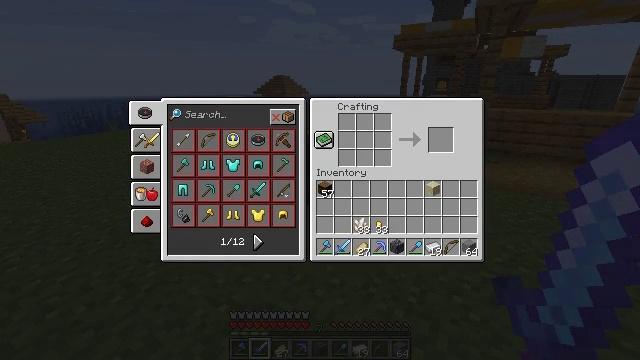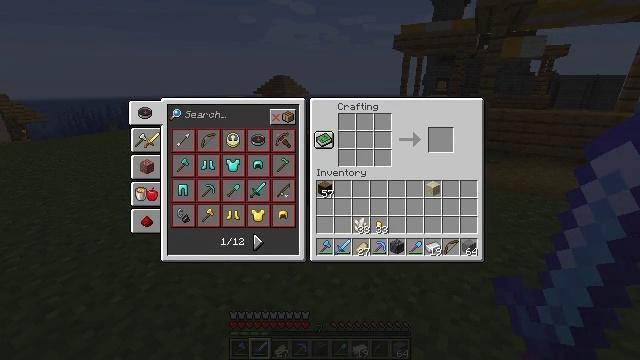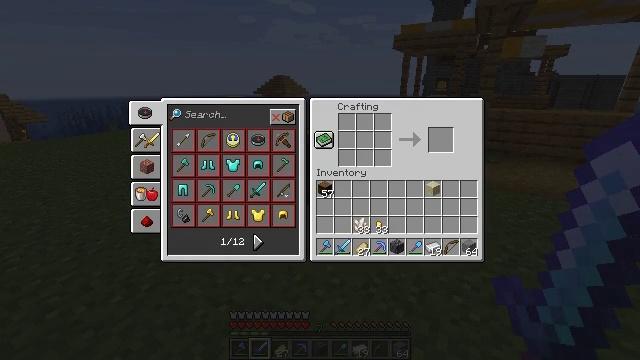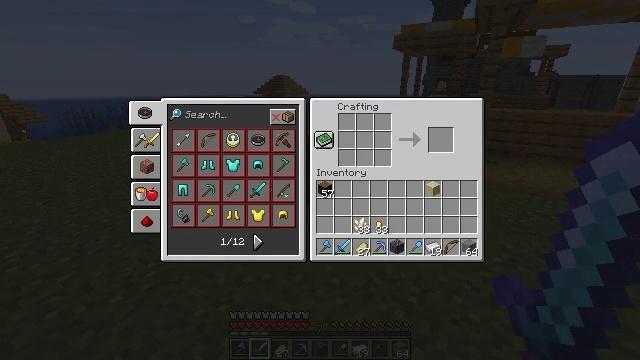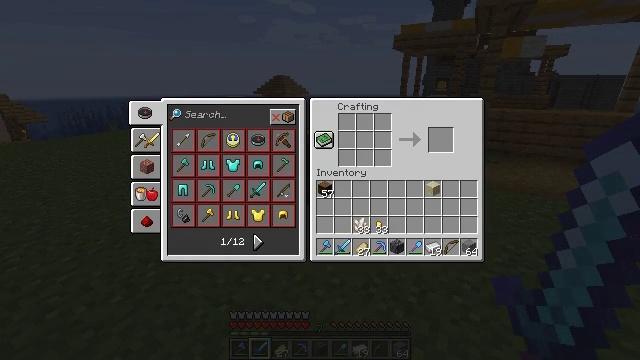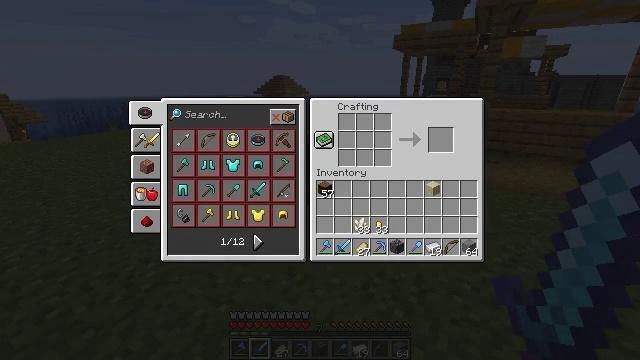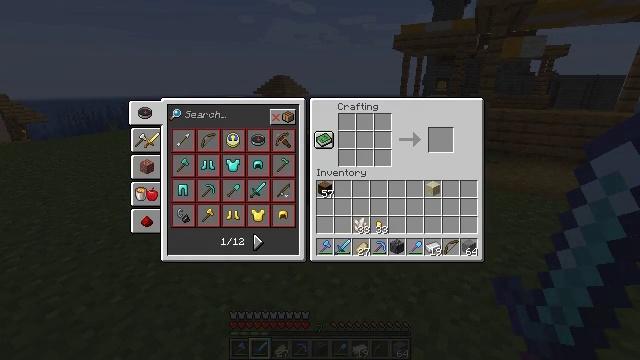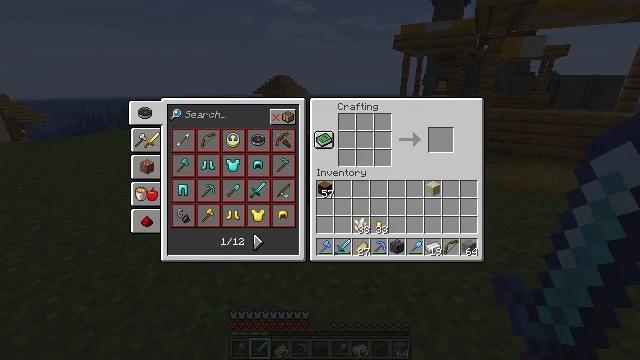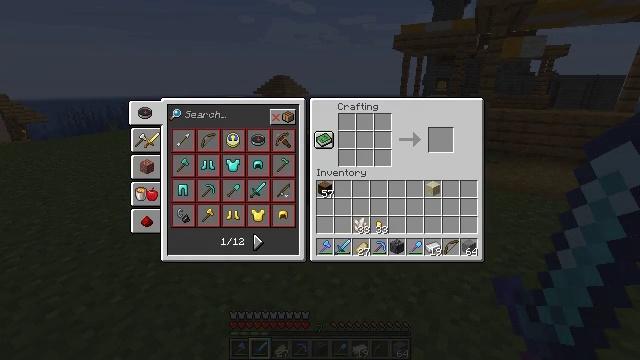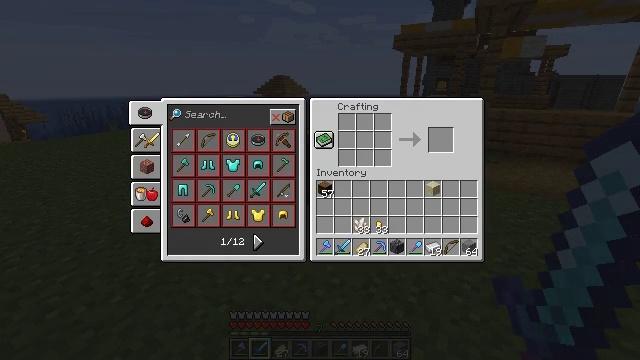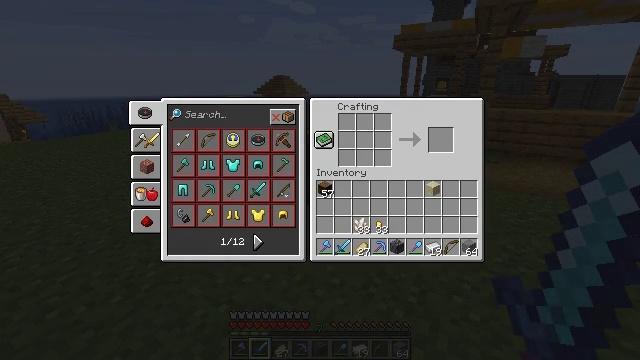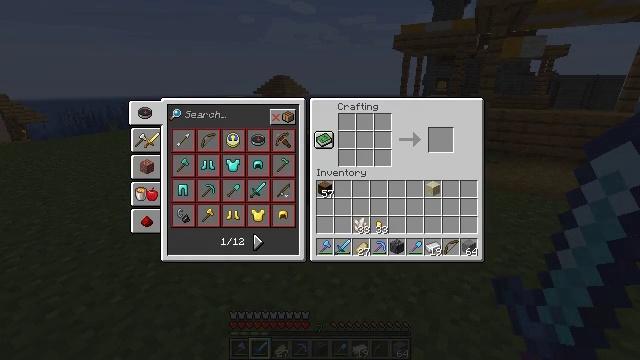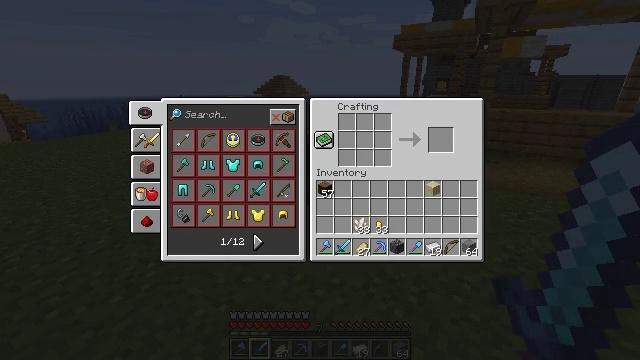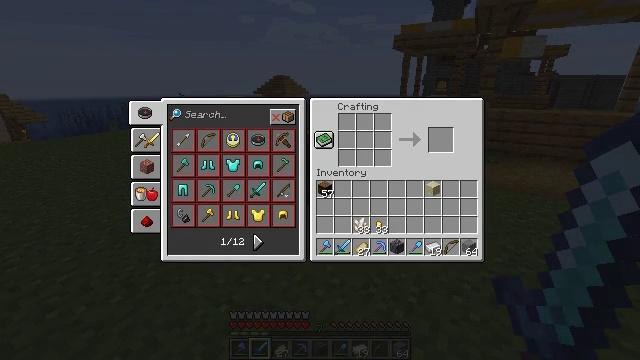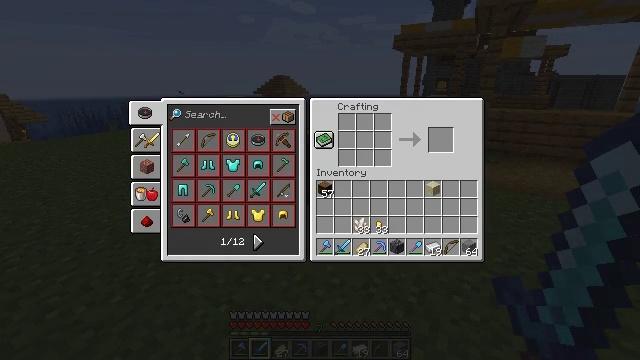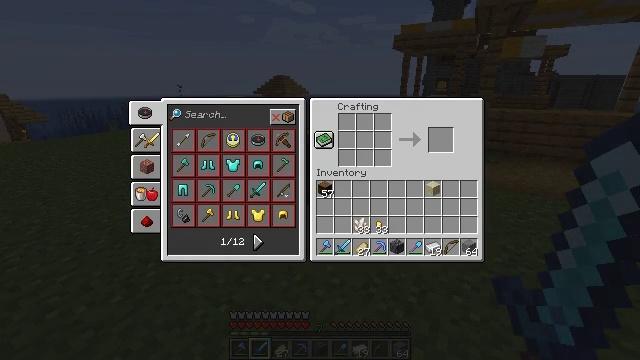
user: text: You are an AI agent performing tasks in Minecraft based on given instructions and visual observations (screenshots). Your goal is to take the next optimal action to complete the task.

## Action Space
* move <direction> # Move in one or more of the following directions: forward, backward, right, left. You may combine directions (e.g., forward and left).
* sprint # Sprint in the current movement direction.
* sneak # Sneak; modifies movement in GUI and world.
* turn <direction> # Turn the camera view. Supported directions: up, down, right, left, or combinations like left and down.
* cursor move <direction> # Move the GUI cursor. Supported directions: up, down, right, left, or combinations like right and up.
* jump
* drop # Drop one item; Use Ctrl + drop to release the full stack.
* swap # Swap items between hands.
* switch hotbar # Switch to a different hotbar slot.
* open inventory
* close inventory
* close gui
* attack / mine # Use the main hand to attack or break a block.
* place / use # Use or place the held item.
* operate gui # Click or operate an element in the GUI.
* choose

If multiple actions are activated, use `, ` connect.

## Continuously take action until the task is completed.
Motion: motion action
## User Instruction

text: Craft an iron trapdoor in the crafting grid.
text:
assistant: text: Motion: no_op
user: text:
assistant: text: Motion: no_op
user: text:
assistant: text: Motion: no_op
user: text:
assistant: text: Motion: no_op
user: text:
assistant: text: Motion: no_op
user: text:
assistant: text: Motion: no_op
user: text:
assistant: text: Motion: no_op
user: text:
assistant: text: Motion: no_op
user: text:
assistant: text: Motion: no_op
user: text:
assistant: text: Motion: no_op
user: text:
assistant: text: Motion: no_op
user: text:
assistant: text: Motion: no_op
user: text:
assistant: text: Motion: no_op
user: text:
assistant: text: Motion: no_op
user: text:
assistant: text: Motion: no_op
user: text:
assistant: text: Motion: no_op
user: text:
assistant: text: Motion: no_op
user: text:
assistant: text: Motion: no_op
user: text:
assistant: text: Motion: no_op
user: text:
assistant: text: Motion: no_op
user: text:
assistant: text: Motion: no_op
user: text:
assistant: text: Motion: no_op
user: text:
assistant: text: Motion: no_op
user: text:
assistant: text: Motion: no_op
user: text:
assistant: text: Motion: no_op
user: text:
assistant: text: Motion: no_op
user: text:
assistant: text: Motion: no_op
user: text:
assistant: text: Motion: no_op
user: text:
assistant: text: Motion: no_op
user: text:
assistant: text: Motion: no_op